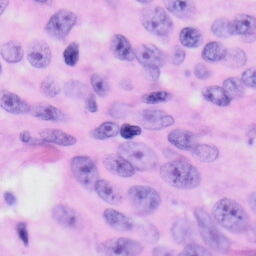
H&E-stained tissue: Skin